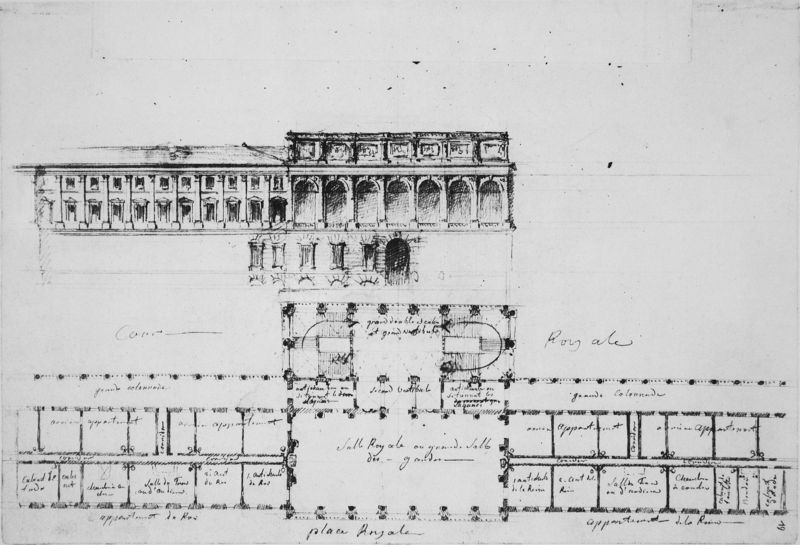
Titel: Residenz in München - zweites Projekt
Künstler: Carl von Fischer
Standort: München
Institution: Architektursammlung der Technischen Universität
Schlagwörter: fenster, frankreich, grau, raum, schwarz, skizze, säule, säulen, tür, weiss, zeichnung, zimmer, dach, gebäude, haus, schloss, architektur, lang, flach, klassizismus, renaissance, deutschland, schrift, papier, ansicht, bogen, fassade, türen, fischer, leer, grafik, graphik, linien, hof, platz, pilaster, saal, französisch, rundbogen, treppe, treppen, seitenansicht, tor, galerie, halle, bögen, eingang, gang, tusche, arkade, loggia, palast, kohle, schnitt, schwarzweiß, text, beschriftung, bleistift, herrscher, räume, entwurf, tinte, schema, arkaden, flecken, fragment, portal, villa, portale, residenz, portikus, rundbögen, treppenhaus, konstruktion, plan, tempel, museum, entwürfe, gezeichnet, handschrift, funktion, royal, bezeichnung, monument, säulengang, riss, grundriss, aufriss, carl von fischer, große ordnung, königsbau, außenansicht, bauplan, attika, vorzeichnung, arcaden, vorraum, zweigeschossig, handzeichnung, kolonade, kolonnaden, arkaen, palais royal, place royal, roy, reitschule, gr, roy ale